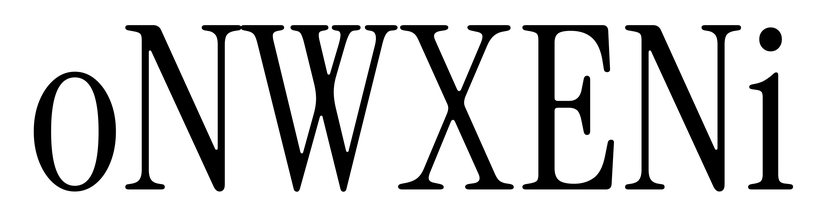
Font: InstrumentSerif-Regular